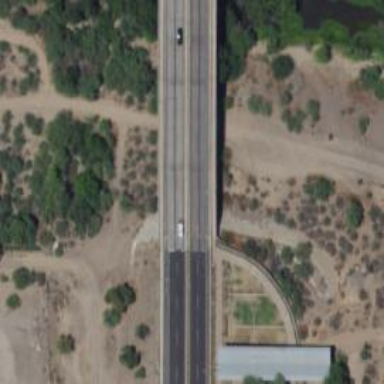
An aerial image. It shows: Bridge.